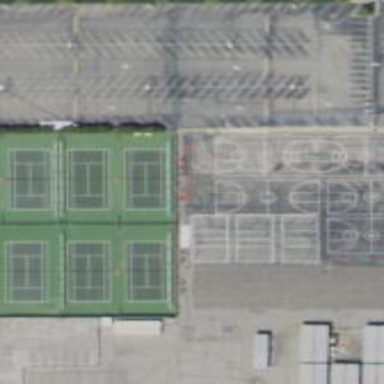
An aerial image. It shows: Basketball court in the leisure land pitch.